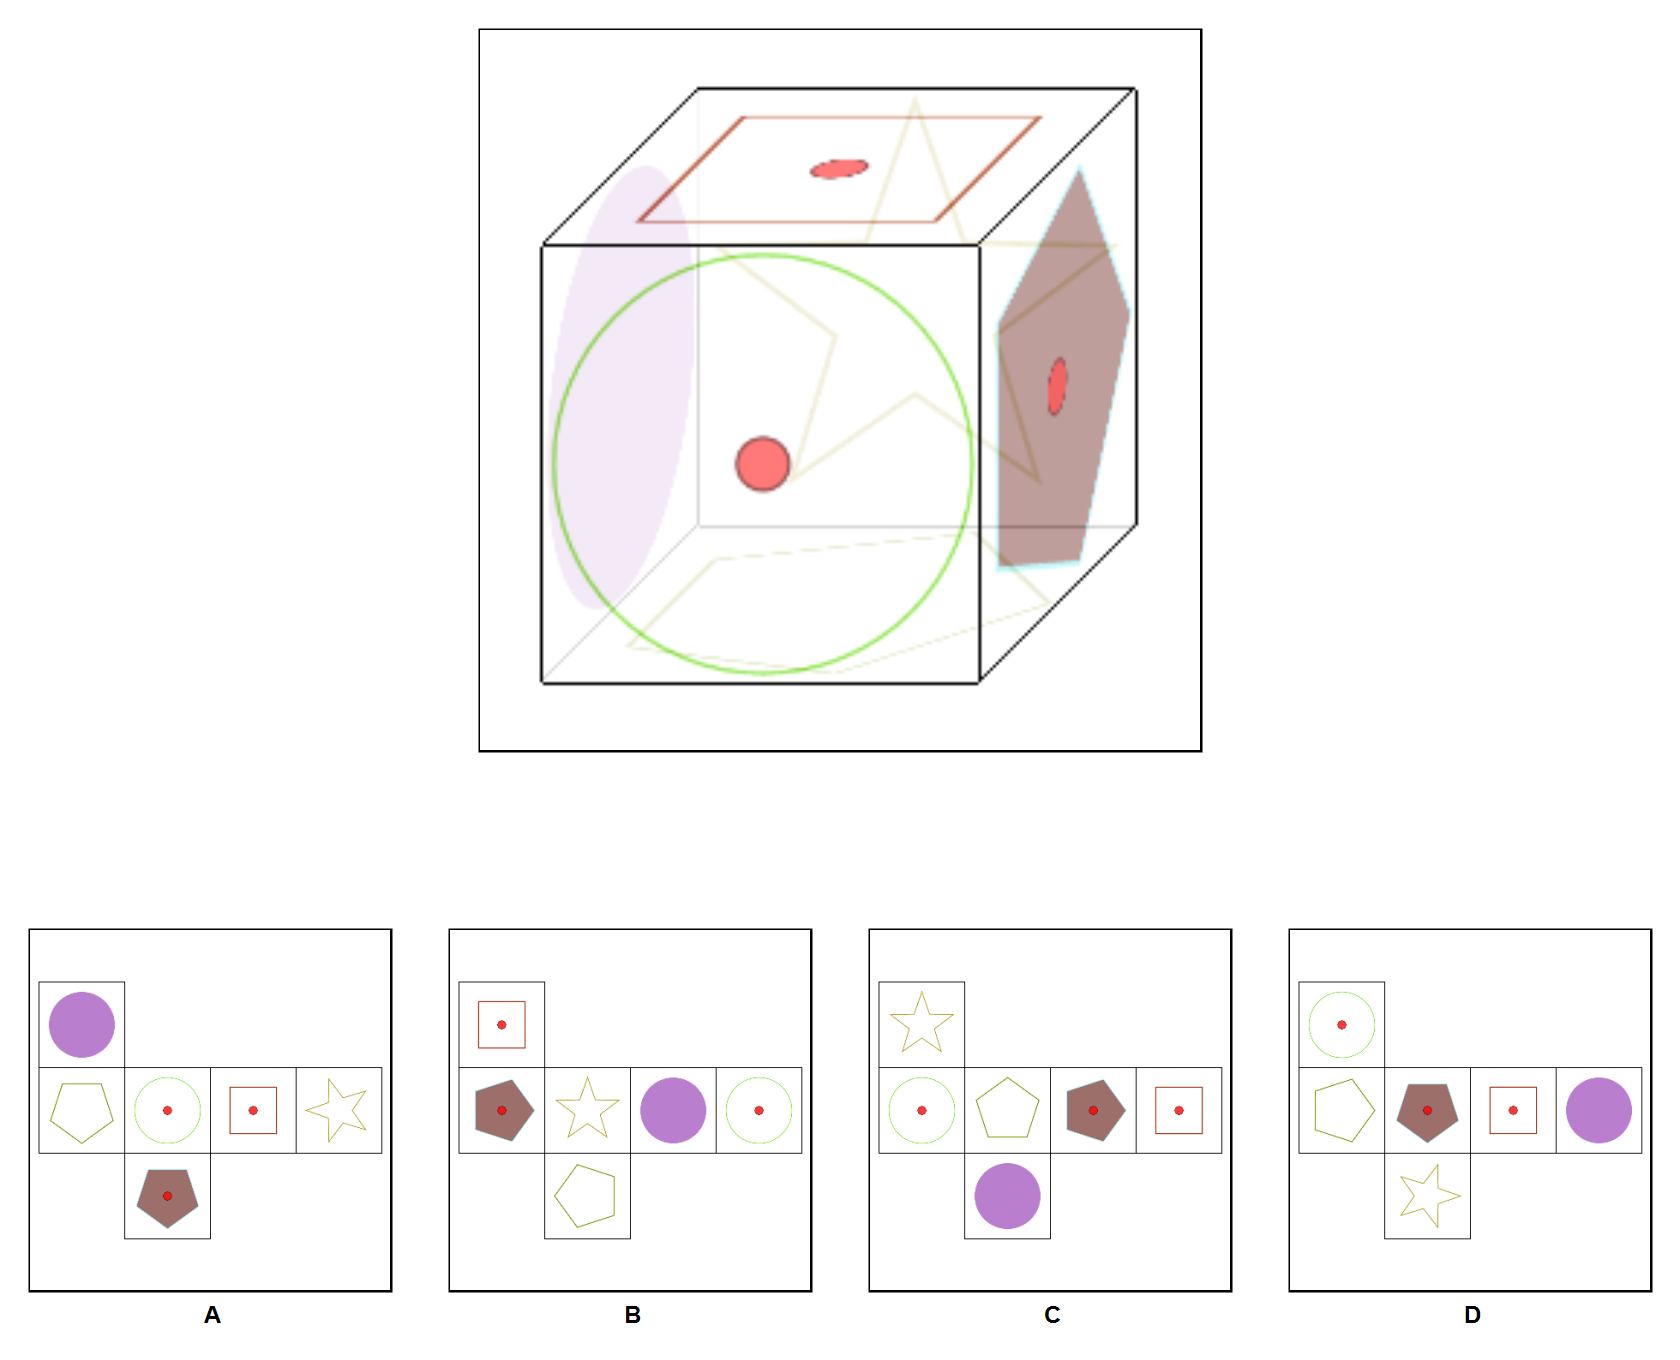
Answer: C